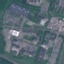
Label: Industrial